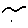
Label: bird